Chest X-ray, PA view. Patient: 68 years old, sex M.
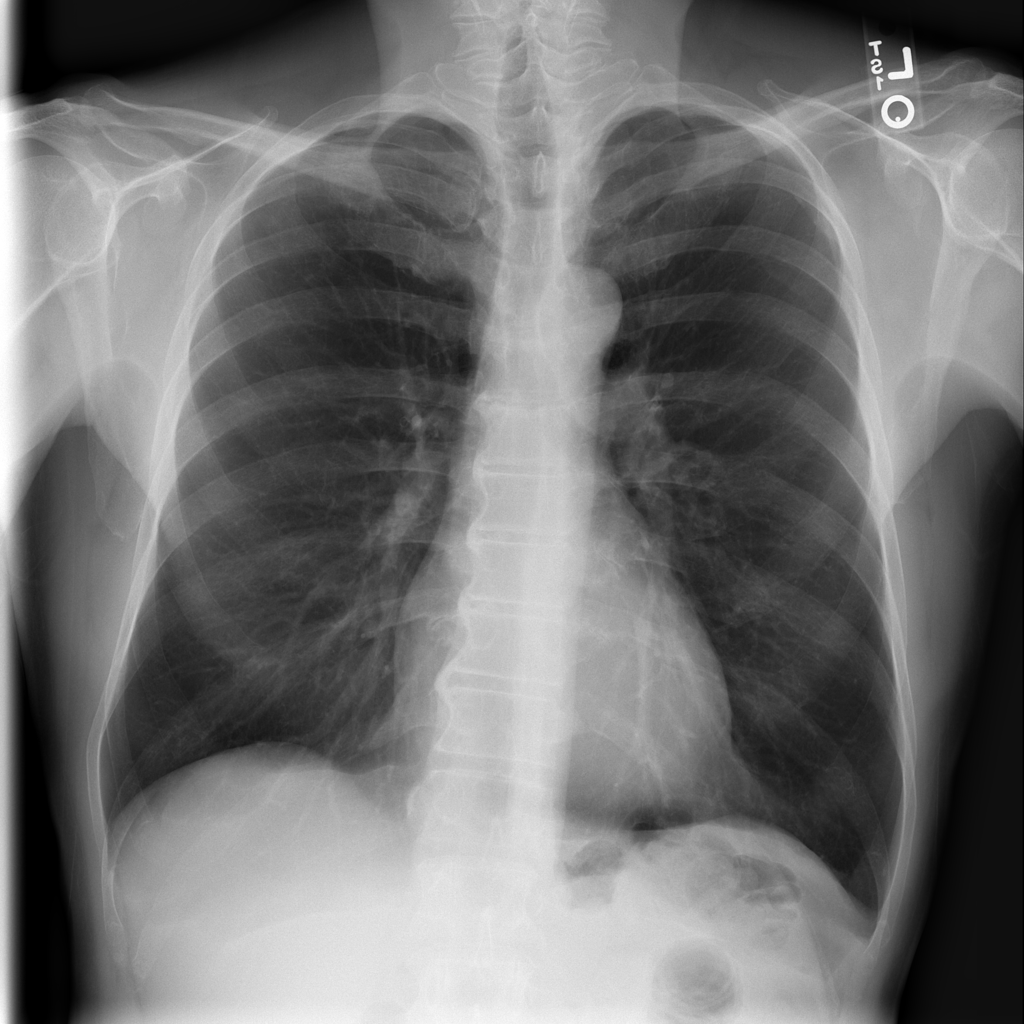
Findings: No Finding